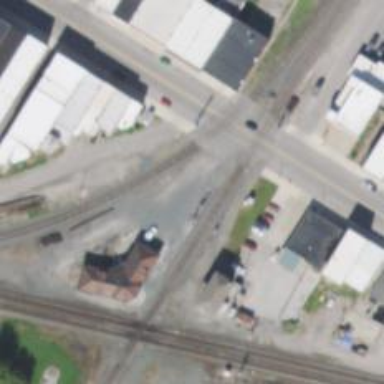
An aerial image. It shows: Junction on the railway.